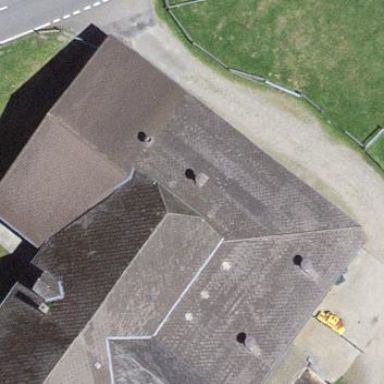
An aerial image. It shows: Farm building.